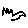
Label: bird